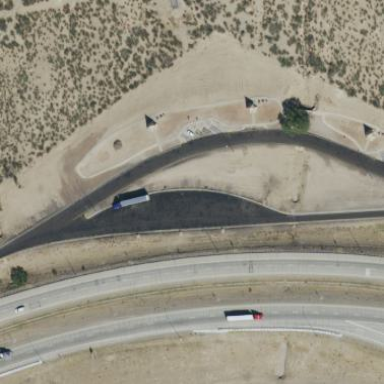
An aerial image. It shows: Rest area on the road with picnic tables.